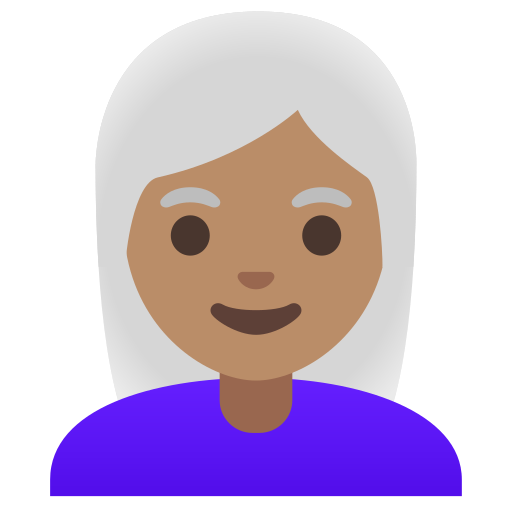
Emoji: 👩🏽‍🦳